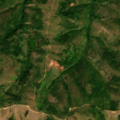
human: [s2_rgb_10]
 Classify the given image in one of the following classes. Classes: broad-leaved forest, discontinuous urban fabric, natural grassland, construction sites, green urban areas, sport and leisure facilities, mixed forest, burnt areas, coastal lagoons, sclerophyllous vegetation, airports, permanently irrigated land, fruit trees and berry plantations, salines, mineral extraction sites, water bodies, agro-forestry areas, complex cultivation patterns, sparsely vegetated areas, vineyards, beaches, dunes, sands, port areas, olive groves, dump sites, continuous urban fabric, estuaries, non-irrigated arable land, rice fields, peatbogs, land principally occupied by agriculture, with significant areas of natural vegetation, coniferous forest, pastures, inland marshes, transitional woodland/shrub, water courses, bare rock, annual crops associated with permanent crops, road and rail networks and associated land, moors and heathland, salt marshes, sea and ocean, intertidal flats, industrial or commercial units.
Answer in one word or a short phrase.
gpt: pastures, complex cultivation patterns, broad-leaved forest, transitional woodland/shrub